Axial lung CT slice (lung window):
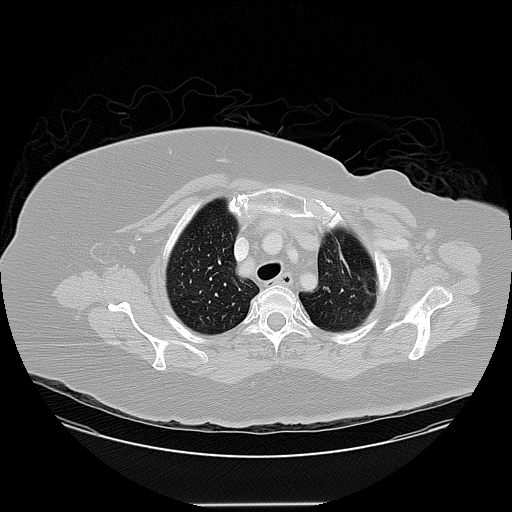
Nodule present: no